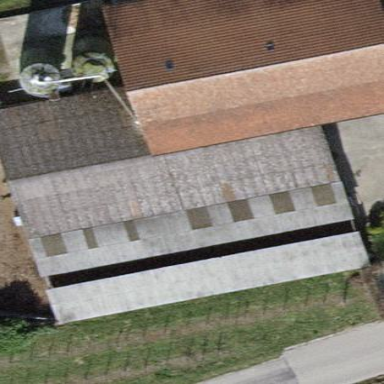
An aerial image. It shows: Gabled roof on farm auxiliary building.